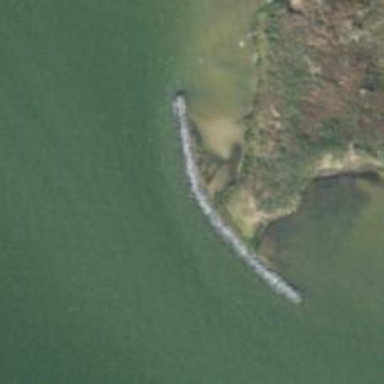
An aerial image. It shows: Breakwater structure.